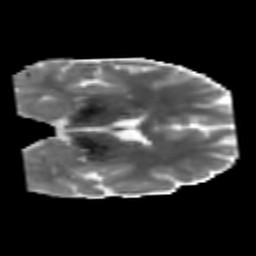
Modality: MD
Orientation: coronal
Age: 38
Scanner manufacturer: philips
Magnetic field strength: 3 T
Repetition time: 7.767 s
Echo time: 0.1224 s